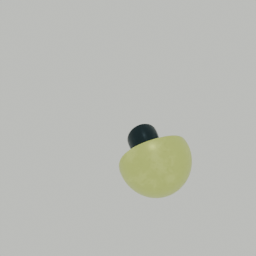
Label: lighting